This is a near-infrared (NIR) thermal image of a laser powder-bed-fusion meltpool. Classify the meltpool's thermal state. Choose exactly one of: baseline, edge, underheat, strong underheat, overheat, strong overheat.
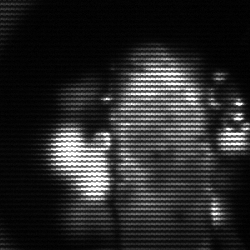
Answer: strong underheat